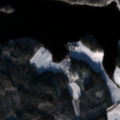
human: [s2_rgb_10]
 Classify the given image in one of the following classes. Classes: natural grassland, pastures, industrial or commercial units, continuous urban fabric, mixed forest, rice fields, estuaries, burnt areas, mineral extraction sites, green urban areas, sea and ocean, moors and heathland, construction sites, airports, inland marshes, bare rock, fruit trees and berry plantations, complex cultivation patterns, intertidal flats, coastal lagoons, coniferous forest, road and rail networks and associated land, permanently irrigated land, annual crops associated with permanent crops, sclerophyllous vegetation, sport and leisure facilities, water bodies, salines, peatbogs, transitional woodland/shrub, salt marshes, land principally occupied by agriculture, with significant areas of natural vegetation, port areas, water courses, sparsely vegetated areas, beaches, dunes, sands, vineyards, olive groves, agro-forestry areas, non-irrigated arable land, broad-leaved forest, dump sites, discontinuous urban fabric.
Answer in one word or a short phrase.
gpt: land principally occupied by agriculture, with significant areas of natural vegetation, mixed forest, water bodies